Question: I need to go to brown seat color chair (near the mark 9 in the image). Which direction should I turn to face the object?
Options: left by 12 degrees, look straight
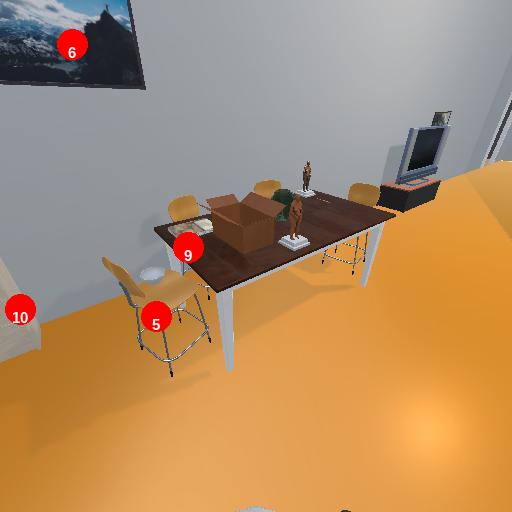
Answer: left by 12 degrees